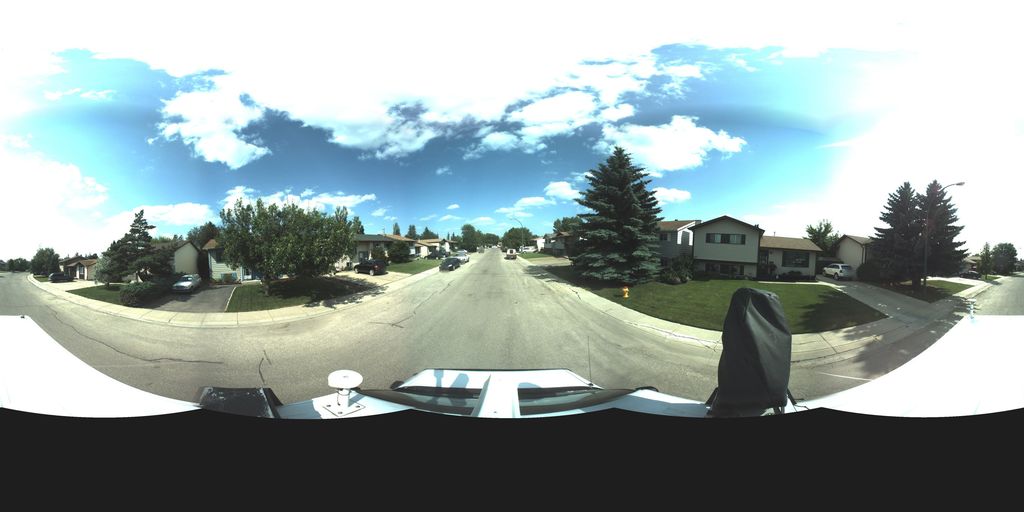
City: saskatoon